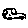
Label: car